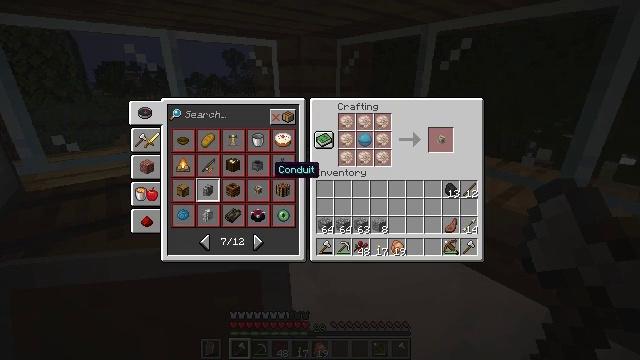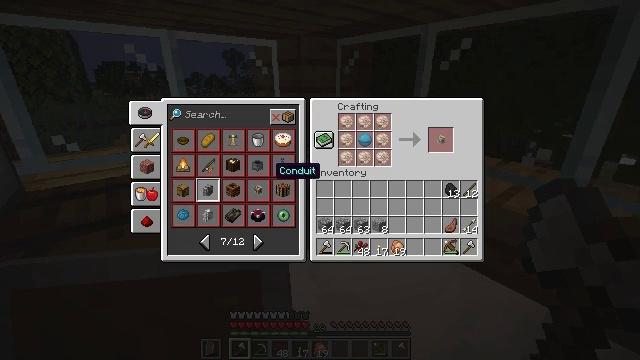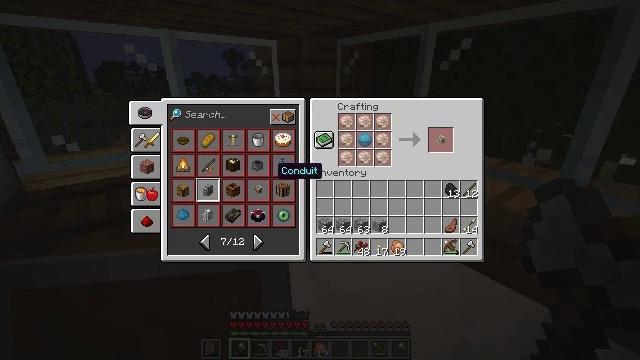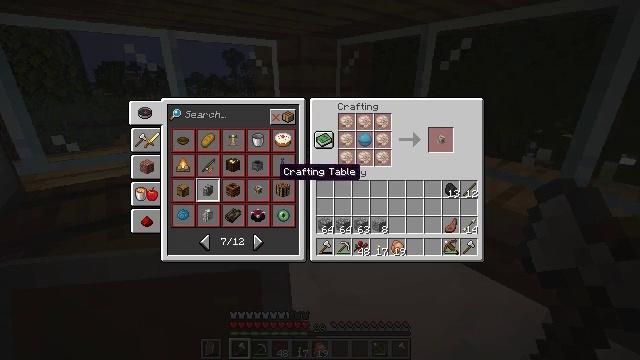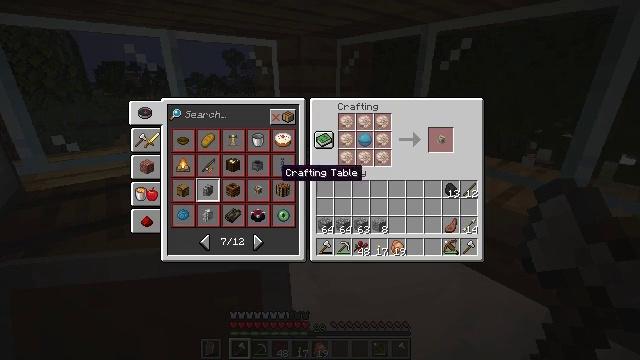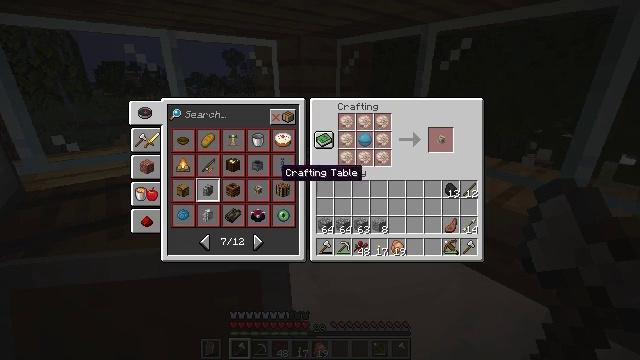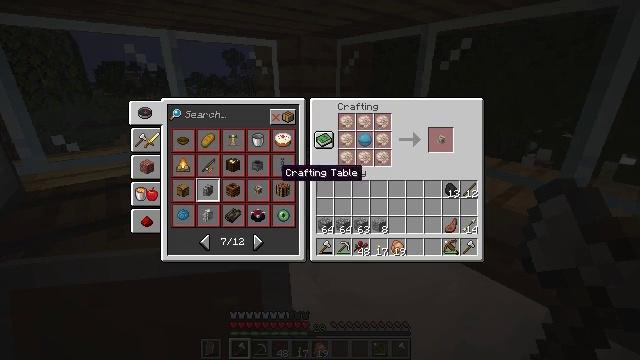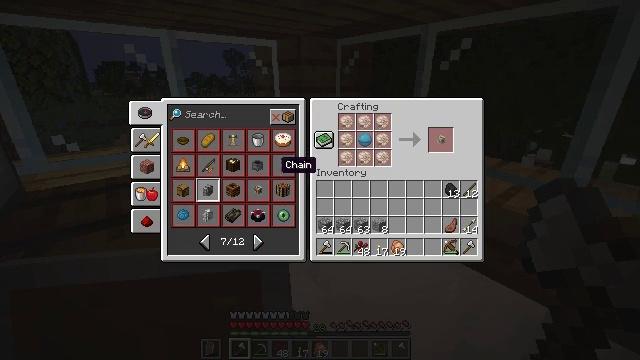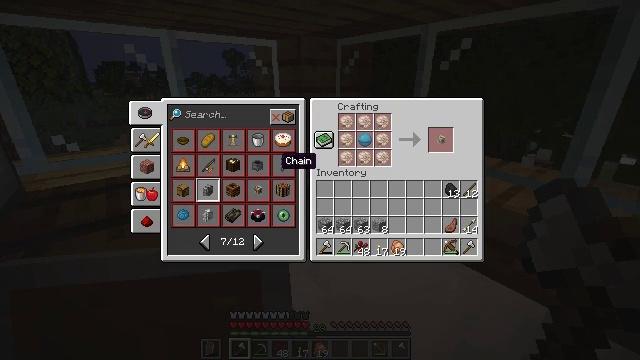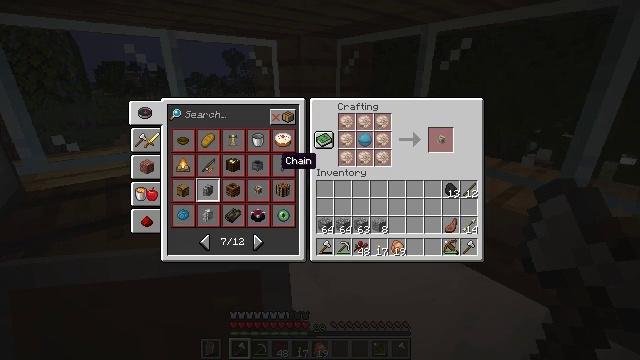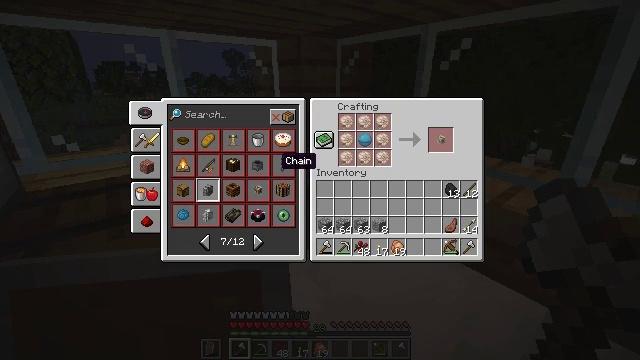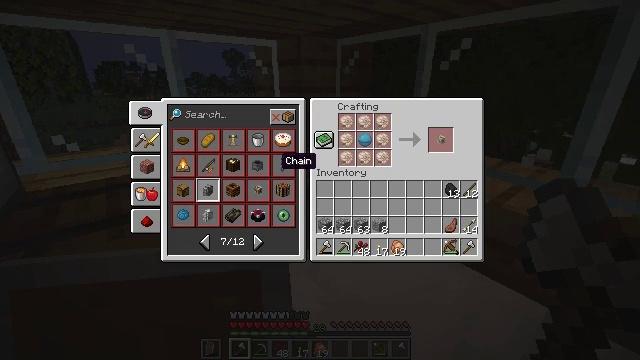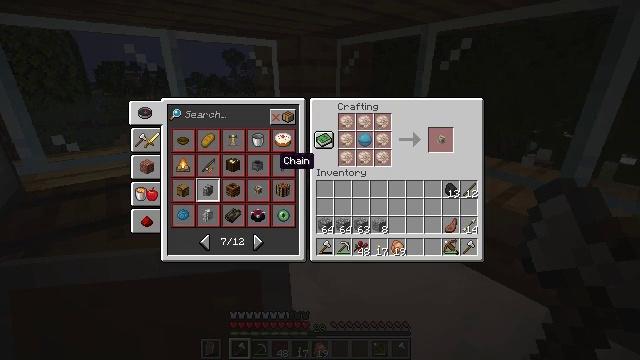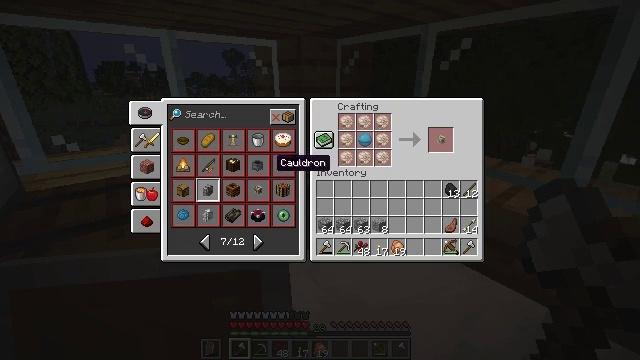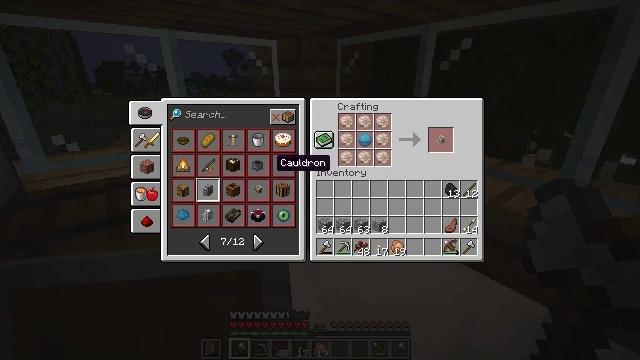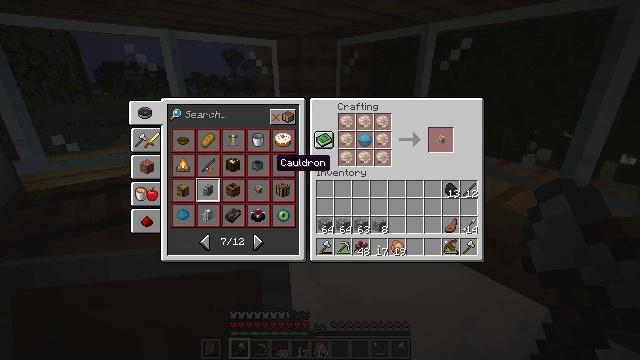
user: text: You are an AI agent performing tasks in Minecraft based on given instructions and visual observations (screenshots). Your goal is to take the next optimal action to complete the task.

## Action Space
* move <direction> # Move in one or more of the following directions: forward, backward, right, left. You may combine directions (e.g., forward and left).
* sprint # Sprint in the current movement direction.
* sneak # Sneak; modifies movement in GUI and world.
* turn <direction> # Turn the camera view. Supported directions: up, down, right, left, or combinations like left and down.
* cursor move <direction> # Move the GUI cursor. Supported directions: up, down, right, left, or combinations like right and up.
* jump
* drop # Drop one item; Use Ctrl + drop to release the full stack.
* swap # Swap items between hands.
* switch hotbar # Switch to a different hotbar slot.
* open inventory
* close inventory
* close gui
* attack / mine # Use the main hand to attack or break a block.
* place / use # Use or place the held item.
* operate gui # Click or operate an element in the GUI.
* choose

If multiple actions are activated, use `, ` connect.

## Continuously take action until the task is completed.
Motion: motion action
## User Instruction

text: Craft an ender eye in the crafting table.
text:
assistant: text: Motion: no_op
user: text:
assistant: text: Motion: no_op
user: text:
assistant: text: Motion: no_op
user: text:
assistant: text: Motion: no_op
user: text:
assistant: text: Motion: no_op
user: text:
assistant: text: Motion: no_op
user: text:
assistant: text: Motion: cursor move up
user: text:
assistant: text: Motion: no_op
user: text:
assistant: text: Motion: no_op
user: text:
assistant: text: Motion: no_op
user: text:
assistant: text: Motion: no_op
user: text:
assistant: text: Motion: no_op
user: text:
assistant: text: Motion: no_op
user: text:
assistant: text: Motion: no_op
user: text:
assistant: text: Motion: no_op
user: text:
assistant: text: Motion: no_op
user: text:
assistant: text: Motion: cursor move down
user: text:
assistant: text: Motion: cursor move left and down
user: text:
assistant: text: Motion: no_op
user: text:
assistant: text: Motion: no_op
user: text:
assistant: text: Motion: no_op
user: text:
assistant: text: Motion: no_op
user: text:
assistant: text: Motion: no_op
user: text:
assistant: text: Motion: no_op
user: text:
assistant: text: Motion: no_op
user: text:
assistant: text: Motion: no_op
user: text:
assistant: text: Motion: no_op
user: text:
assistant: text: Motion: cursor move left
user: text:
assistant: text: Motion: no_op
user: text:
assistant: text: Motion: no_op